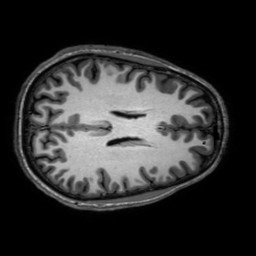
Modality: T1w
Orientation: axial
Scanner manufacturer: philips
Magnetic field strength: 3 T
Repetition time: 0.0096 s
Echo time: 0.0046 s